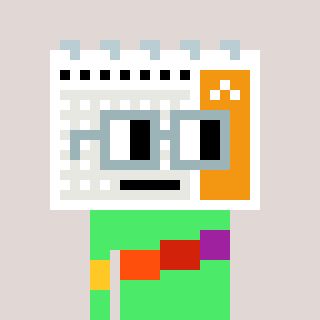
a pixel art character with square dark gray glasses, a calendar-shaped head and a teal-colored body on a warm background